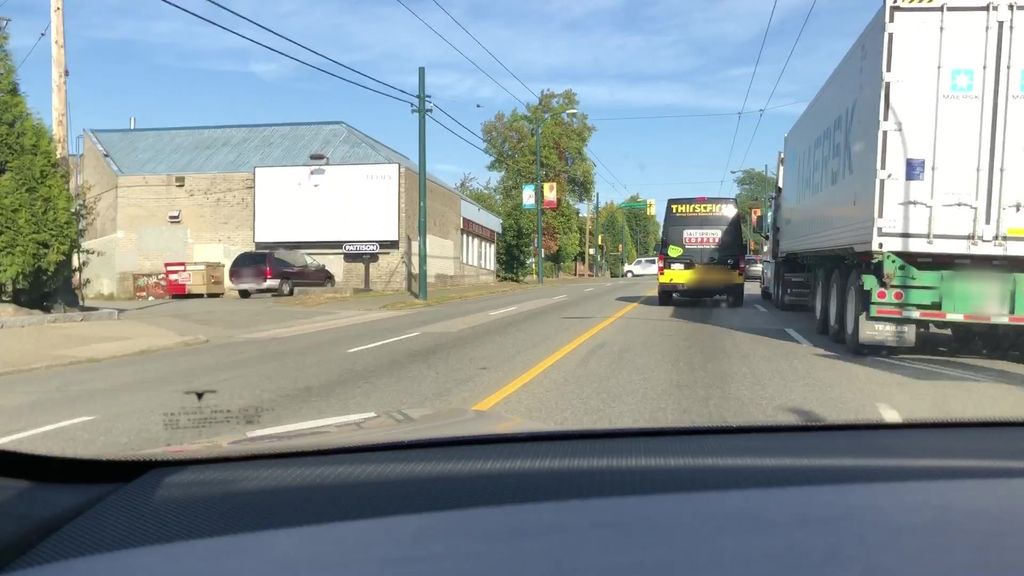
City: vancouver